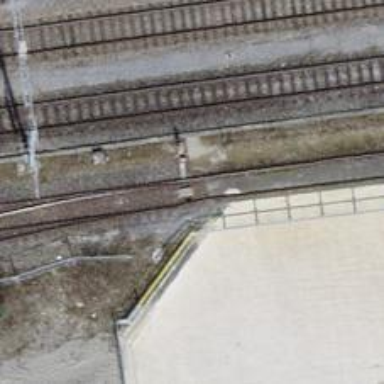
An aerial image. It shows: Railway switch.